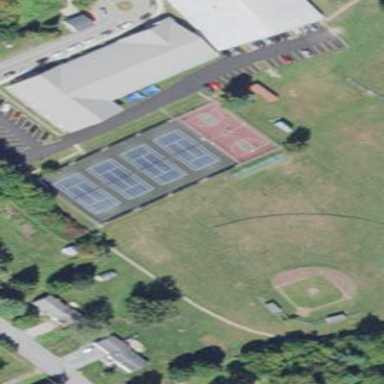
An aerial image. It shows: Tennis court on pitch.